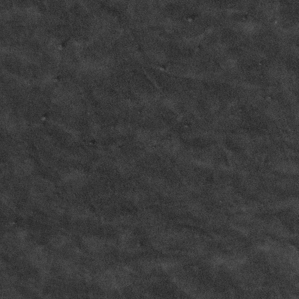
Label: frost